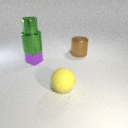
large green metal cylinder below small green metal cylinder